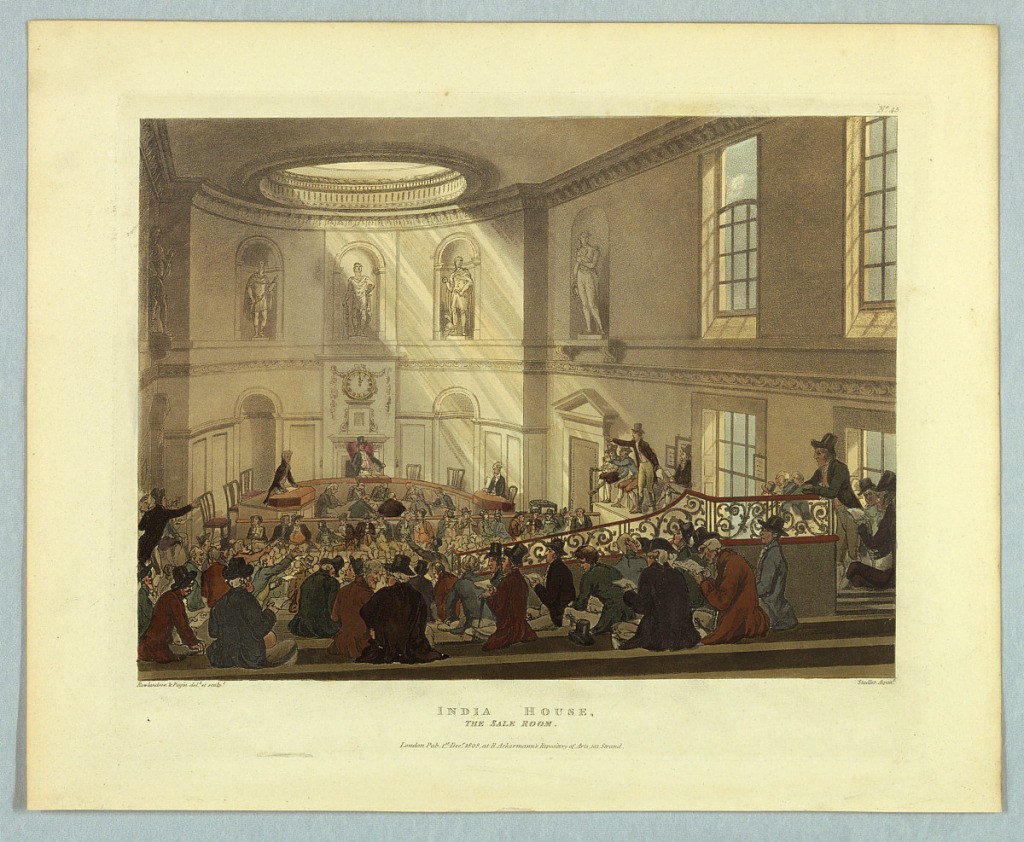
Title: India House, The Sale Room, from "Ackermann's Repository"
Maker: Thomas Rowlandson, British, 1756–1827
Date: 1808
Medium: Aquatint, brush and watercolor on paper
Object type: Print
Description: Oval room with statues in niches above the auctioneer's or moderator's desk, in rear. Customers on benches, sloping up to the back, in the foreground. Title, artists', and publisher's names below.